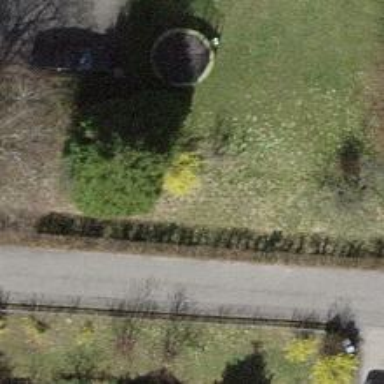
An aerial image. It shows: Deciduous broadleaved tree in garden.